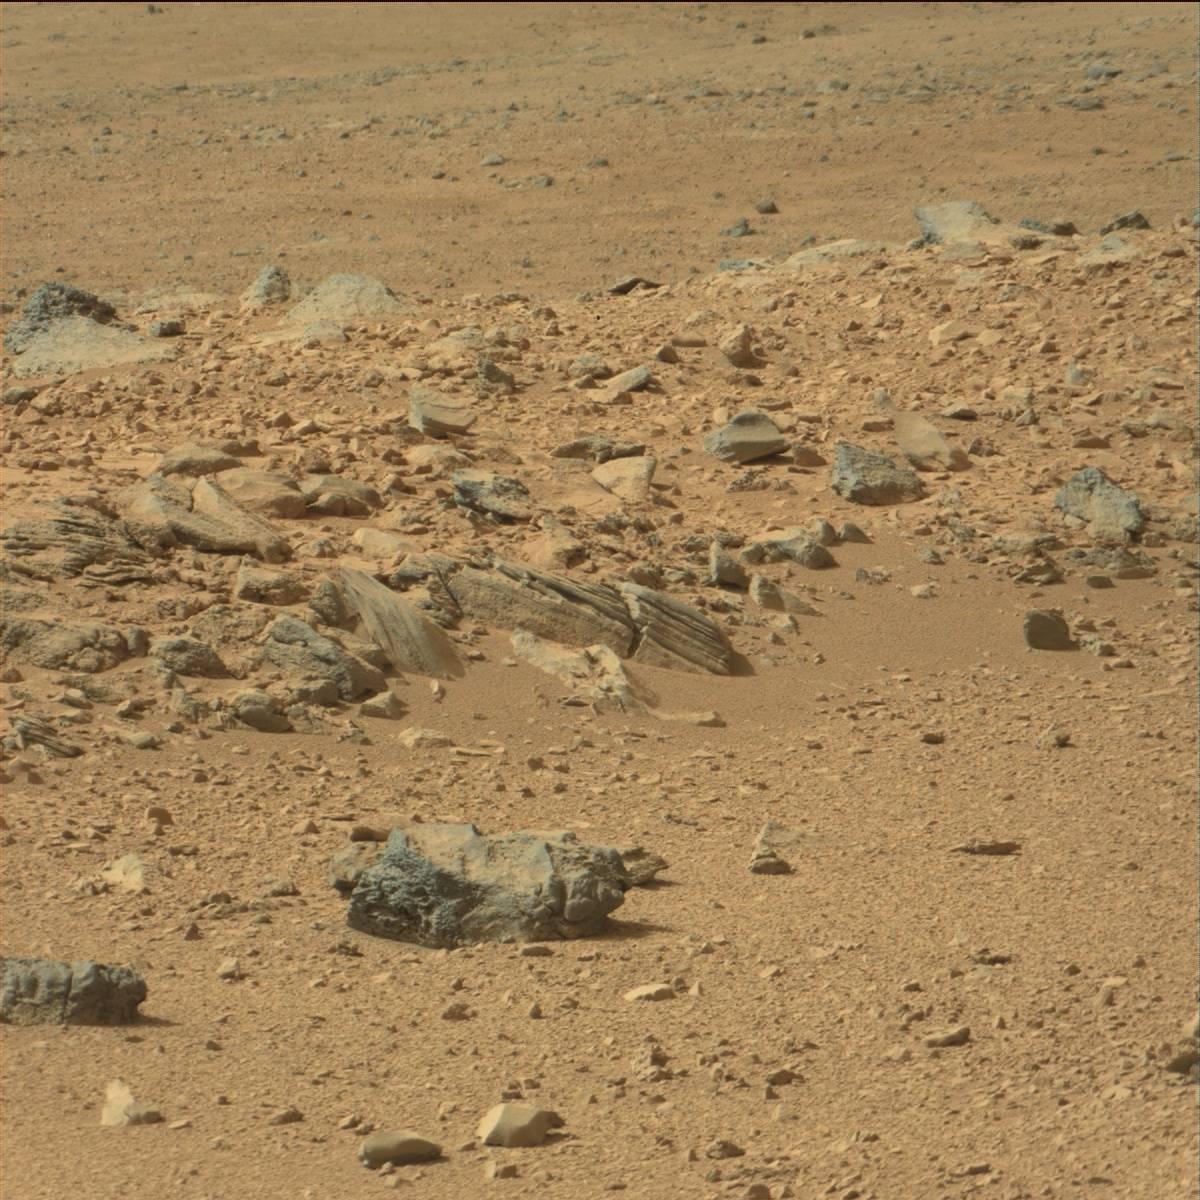
Terrain classes present: Bedrock, Sand / Soil